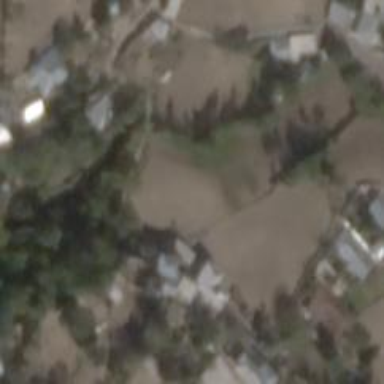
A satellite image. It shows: Village area.